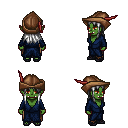
a pixel art fantasy rpg character, female body template, orc, green skin, blue robe, robe skirt, white unkempt hairstyle, leather cap, ghillies, four views (front, back, left, right), 2x2 character sprite sheet, small pixel art, hard edges, no anti-aliasing